Interaction volume radius: 10 \u00c5
Interaction volume height: 15 \u00c5
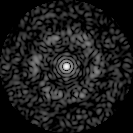
Disorder parameter: 0.8176